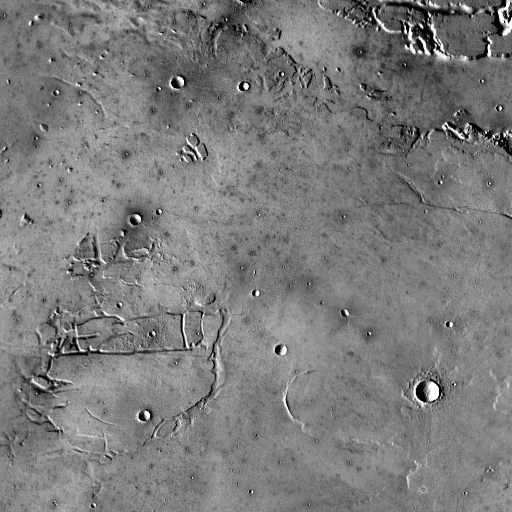
Crater classes present: Background, Other, Buried